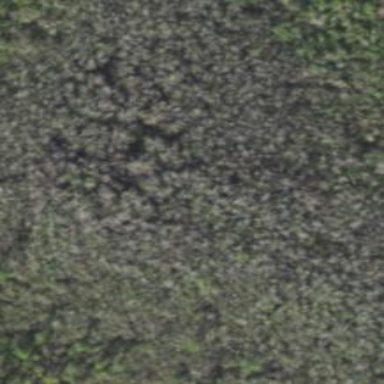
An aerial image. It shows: Swamp wetland with needleleaved vegetation.